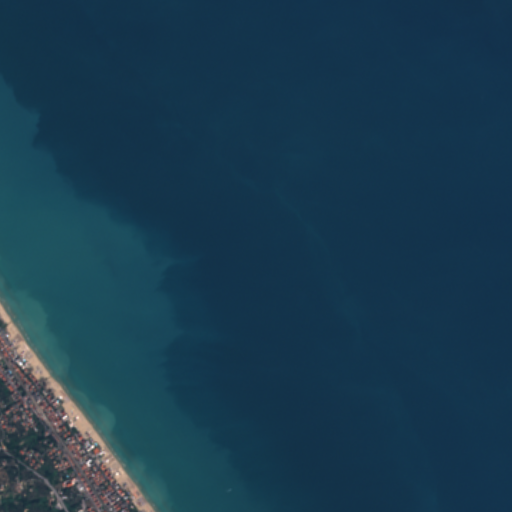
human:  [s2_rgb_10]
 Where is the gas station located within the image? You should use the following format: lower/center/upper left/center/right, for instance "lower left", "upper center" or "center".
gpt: The gas station is located in the lower left of the image.
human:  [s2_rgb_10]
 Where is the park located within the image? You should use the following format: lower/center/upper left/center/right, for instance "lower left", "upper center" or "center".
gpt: The park is located in the lower left of the image.
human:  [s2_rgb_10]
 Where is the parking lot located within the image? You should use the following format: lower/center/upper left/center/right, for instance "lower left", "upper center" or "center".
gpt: The parking lot is located in the lower left of the image.
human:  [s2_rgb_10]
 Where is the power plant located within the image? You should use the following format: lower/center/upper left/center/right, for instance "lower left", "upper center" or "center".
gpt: There is no power plant in the image.